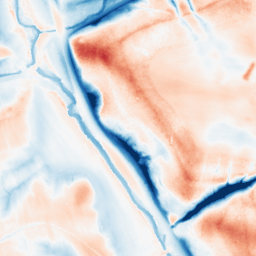
Category: trend_removal
Decomposition family: local_polynomial
Decomposition parameters: window_size: 51
degree: 2
Upsampling method: bspline
Upsampling parameters: scale: 4
Upsampling scale: 4